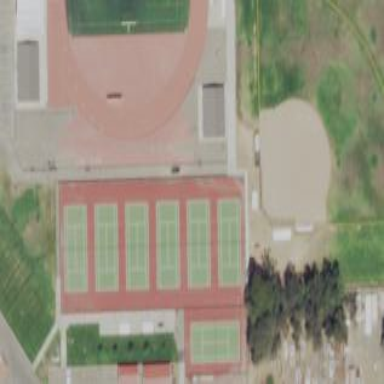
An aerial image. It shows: Tennis court in leisure pitch.